Question: I have implemented the bootstrap date picker (see figure below). It's working as intended. The code look like this:
'''
<div class="input-group date">
<input name="departure" type="text" class="form-control" id="departure" required>
<span class="input-group-addon">
<i data-time-icon="icon-time" data-date-icon="icon-calendar"></i>
</span>
</div>
'''
The code for implementing the date picker:
'''
$(document).ready(function () {
$('.input-group.date').datepicker({
format: "yyyy/mm/dd",
startDate: "2014-12-01",
endDate: "2016-01-01",
todayBtn: "linked",
autoclose: true,
todayHighlight: true
});
});
'''
Date picker:

When I change the background color of my HTML page like this:
'''
body {
background: #EDEDED !important; /* RGB Decimal :237, 237, 237 */
color: #965B25 !important; /* RGB Decimal :150, 91, 37 */
}
'''
The text in the date picker is also changed. The result of this is that you can not read any text inside the date picker box.
Any help is greatly appriciated.
Marcus
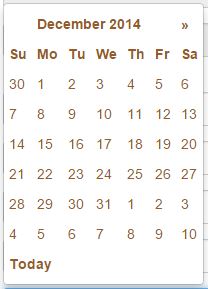
Answer: try this:
'''
.datepicker {
background-color: #fff ;
color: #333 ;
}
'''